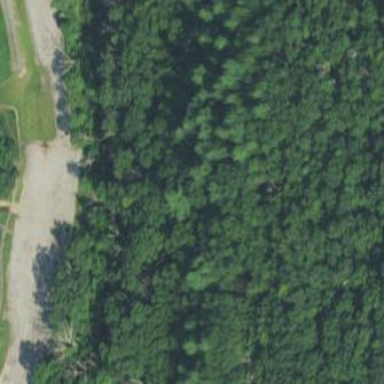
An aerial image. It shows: Mixed leaf woodland.